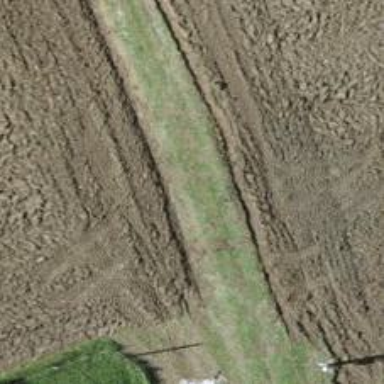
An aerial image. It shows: Grass path.